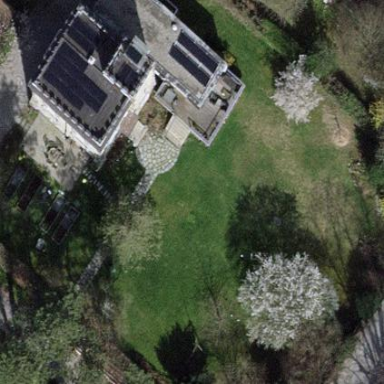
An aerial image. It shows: Garden enclosed by fence.